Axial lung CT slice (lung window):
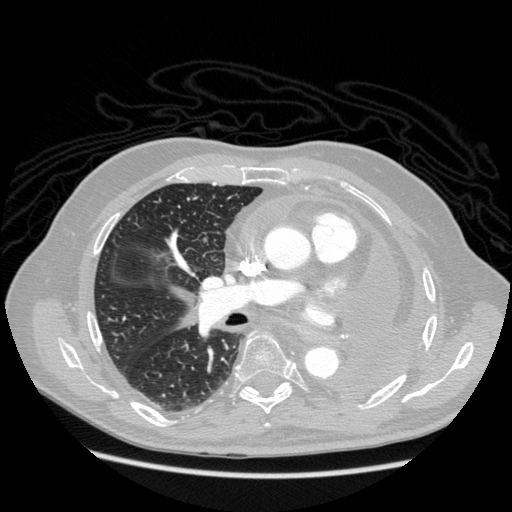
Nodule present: no